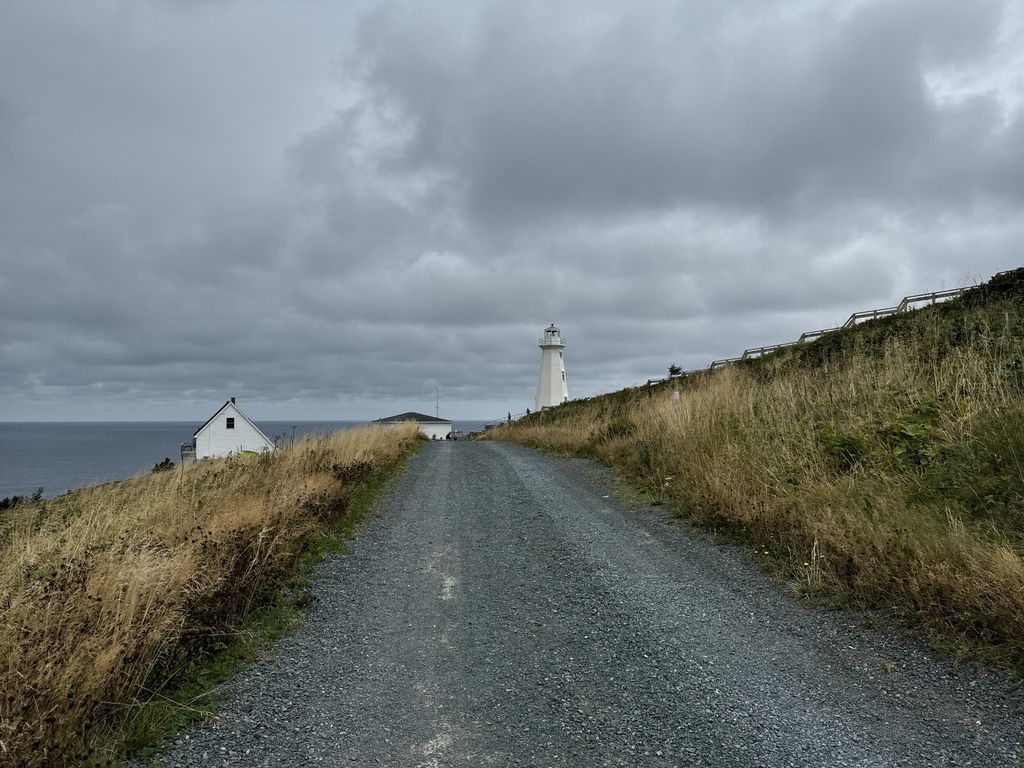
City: st_johns